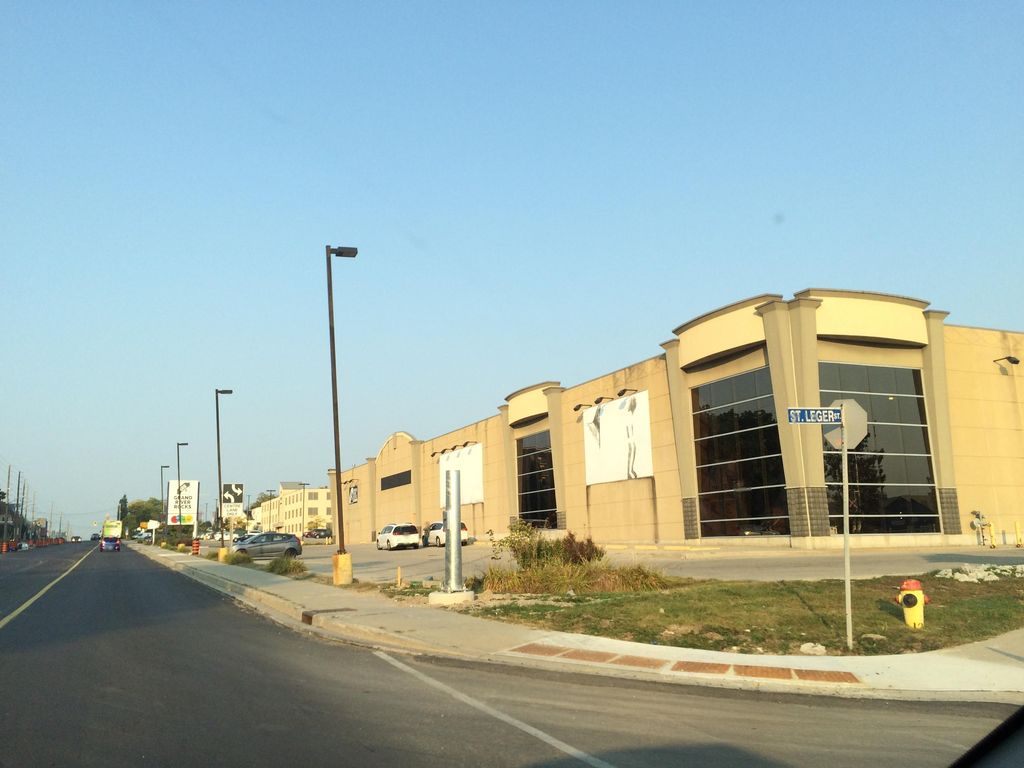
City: kitchener-waterloo